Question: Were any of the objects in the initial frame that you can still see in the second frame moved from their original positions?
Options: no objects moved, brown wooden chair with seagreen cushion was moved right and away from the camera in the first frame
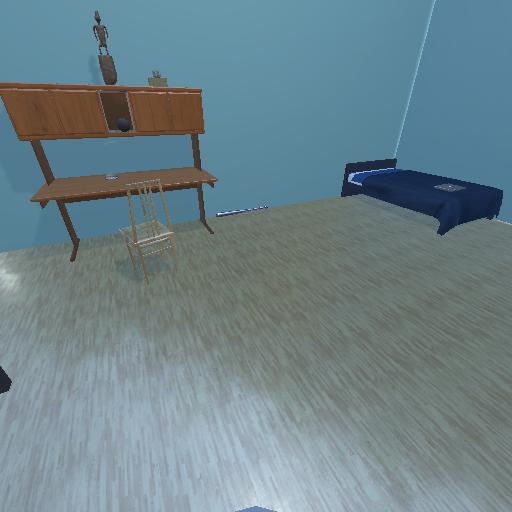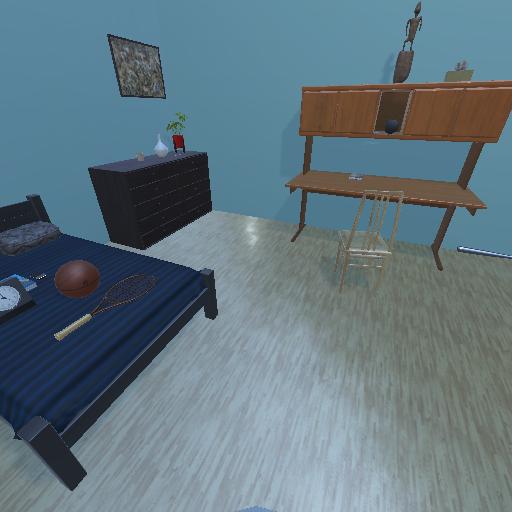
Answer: no objects moved